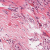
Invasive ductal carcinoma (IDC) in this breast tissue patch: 1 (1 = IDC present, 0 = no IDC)